Field crop: tomato
Growth stage: 1
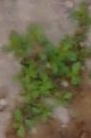
Species: portulaca